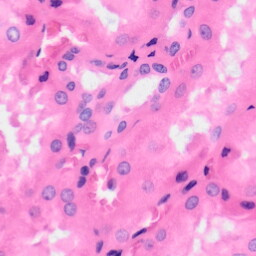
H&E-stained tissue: Kidney